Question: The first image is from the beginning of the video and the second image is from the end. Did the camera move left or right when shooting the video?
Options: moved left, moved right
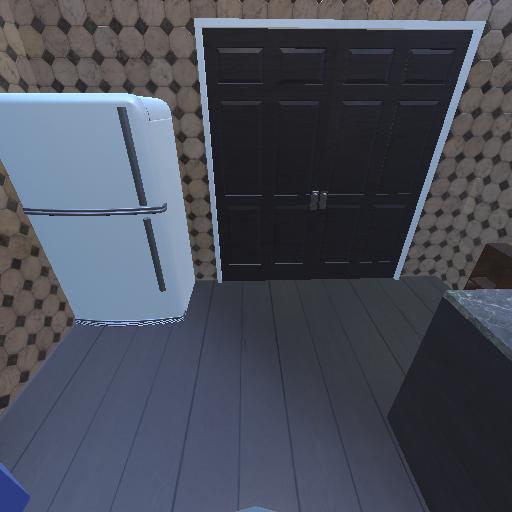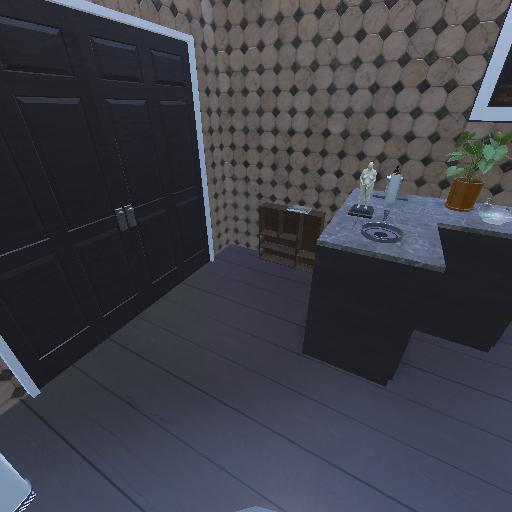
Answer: moved left